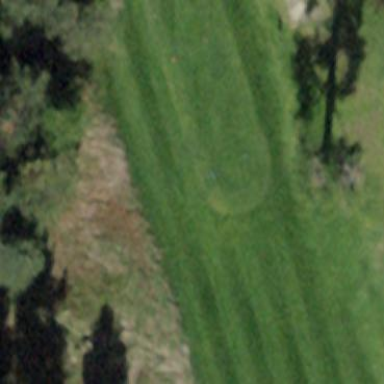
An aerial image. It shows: Golf tee.